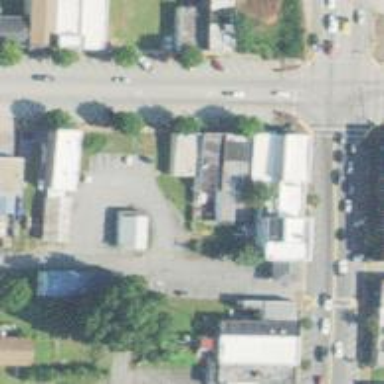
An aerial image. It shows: Convenience shop.